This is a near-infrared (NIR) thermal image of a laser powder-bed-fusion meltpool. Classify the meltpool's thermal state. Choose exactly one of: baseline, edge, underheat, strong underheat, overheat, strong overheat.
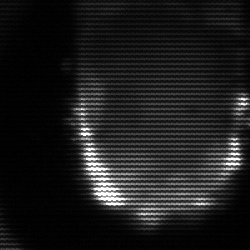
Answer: baseline